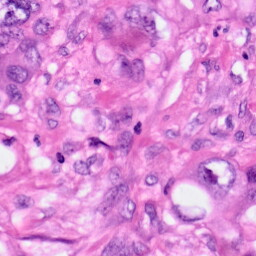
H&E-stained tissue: Pancreatic